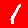
Digit: 1